Interaction volume radius: 5 \u00c5
Interaction volume height: 10 \u00c5
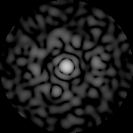
Disorder parameter: 0.8291